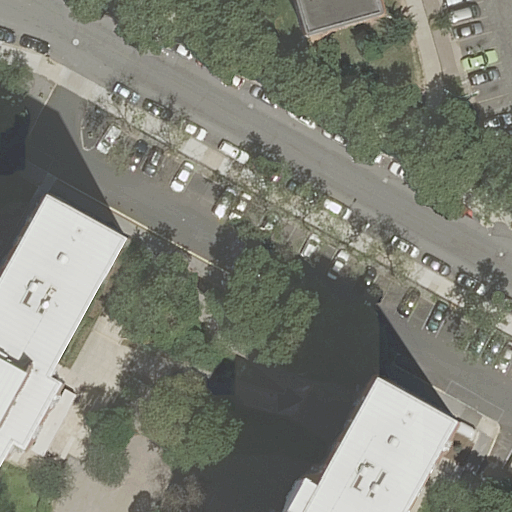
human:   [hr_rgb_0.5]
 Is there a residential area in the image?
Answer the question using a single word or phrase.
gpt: yes

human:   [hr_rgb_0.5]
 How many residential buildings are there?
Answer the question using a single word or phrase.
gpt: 3

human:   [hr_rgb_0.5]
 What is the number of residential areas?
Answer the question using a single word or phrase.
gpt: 2

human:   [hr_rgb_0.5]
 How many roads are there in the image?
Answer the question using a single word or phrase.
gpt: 4

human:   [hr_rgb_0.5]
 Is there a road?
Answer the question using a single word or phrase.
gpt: yes

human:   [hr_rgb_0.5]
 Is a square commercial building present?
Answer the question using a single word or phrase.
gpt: no

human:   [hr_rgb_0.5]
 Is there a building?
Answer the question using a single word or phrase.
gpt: yes

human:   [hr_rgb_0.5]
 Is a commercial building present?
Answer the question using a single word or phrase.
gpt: no

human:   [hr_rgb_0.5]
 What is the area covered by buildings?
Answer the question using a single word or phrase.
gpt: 2537m2

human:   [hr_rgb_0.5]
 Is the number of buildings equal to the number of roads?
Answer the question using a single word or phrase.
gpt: no

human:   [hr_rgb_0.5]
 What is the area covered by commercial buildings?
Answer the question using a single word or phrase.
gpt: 0m2

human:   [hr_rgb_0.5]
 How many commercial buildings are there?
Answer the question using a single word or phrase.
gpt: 0

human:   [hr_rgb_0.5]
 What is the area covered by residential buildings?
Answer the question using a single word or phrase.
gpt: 2537m2

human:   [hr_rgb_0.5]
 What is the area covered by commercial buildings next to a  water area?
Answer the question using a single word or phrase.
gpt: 0m2

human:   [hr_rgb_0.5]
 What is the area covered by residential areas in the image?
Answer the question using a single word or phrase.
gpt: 10639m2

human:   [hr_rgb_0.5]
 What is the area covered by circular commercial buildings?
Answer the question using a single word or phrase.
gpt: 0m2

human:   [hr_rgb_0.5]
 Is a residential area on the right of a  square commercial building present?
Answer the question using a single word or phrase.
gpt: no

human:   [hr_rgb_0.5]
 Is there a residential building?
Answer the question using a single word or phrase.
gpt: yes

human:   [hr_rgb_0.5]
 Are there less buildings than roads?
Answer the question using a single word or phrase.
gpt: yes

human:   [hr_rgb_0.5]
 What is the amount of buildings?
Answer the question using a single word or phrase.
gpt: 3

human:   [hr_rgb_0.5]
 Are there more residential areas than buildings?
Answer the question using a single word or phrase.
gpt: no

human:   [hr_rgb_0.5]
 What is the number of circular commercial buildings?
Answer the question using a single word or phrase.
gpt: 0

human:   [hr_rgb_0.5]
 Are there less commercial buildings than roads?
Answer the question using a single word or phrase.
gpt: yes

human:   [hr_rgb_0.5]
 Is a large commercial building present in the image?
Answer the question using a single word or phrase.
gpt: no

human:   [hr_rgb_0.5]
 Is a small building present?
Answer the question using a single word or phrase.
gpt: no

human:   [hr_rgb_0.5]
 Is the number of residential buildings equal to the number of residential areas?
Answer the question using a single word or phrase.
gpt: no

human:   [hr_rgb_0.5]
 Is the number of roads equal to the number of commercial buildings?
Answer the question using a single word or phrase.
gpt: no

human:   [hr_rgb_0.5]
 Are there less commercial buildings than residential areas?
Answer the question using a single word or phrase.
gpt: yes

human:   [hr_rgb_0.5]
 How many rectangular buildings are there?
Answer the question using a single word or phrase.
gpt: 1

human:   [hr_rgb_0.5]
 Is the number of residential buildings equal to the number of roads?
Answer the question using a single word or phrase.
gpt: no

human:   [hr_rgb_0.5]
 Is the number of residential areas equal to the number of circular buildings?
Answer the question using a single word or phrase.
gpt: no

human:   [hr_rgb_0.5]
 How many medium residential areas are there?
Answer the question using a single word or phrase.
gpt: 1

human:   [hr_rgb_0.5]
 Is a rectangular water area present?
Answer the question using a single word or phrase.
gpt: no

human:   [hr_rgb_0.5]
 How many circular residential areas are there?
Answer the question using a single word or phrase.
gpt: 0

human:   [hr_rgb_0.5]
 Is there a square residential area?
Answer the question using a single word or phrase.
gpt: no

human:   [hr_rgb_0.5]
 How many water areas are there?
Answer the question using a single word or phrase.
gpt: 0

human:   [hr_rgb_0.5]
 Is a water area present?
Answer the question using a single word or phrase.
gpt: no

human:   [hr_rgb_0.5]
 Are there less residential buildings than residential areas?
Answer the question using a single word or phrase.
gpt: no

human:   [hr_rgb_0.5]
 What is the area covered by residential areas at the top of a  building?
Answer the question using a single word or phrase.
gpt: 0m2

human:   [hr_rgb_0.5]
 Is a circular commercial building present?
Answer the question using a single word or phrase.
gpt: no

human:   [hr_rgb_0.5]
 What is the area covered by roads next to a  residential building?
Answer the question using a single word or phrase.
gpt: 0m2

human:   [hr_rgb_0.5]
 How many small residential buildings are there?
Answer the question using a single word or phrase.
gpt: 0

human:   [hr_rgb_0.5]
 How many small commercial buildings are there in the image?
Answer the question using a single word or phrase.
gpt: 0

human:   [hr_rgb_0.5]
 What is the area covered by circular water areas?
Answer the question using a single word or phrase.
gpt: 0m2

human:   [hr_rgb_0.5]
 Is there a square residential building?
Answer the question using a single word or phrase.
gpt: no

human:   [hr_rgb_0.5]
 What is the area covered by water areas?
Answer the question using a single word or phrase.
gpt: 0m2

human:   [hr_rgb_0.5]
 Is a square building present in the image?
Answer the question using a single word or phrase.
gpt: no

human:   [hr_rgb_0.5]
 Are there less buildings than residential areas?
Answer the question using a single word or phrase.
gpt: no

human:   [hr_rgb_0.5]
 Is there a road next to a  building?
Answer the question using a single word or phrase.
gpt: yes

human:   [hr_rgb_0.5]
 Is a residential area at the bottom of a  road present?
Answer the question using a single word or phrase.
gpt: yes

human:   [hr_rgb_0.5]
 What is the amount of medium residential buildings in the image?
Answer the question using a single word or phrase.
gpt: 1

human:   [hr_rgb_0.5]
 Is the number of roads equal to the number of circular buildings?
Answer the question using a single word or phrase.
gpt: no

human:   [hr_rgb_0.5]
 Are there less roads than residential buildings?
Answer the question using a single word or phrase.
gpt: no

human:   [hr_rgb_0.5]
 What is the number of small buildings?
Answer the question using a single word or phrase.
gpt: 0

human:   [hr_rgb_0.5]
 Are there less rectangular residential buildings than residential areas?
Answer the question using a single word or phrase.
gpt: yes

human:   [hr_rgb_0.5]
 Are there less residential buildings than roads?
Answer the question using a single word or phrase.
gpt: yes

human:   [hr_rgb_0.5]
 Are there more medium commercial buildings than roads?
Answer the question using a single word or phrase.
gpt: no

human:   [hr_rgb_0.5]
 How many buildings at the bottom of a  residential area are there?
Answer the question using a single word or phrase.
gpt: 0

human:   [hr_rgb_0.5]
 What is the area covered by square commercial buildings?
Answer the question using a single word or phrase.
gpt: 0m2

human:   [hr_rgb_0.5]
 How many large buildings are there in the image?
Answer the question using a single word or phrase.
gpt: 2

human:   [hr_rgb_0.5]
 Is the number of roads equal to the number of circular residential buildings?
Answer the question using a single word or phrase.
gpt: no

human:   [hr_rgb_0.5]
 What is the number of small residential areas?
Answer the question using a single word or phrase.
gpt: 0

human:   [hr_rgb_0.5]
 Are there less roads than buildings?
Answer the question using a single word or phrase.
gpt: no

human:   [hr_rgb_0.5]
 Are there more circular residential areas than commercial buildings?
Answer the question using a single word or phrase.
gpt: no